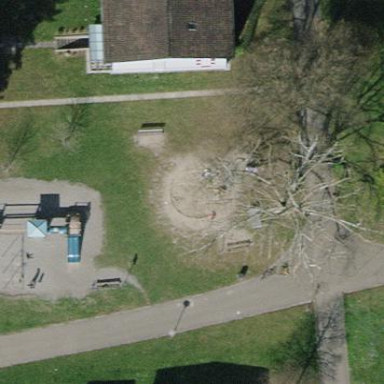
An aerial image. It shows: Sandpit playground.